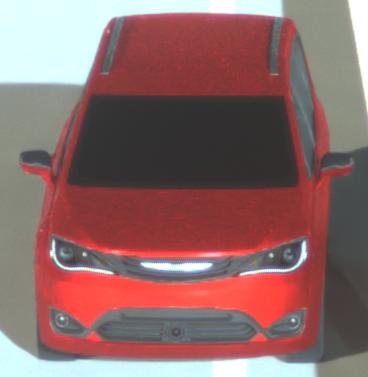
Make: Chrysler
Model: Pacifica
Detailed model: -
Model produced from: 2016
Model produced until: 2020
Doors: 5
Color: red
Road condition: dry road
Daytime: night
Contrast: high contrast